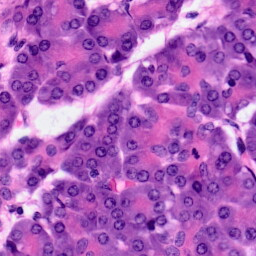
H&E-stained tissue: Pancreatic